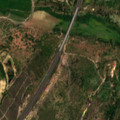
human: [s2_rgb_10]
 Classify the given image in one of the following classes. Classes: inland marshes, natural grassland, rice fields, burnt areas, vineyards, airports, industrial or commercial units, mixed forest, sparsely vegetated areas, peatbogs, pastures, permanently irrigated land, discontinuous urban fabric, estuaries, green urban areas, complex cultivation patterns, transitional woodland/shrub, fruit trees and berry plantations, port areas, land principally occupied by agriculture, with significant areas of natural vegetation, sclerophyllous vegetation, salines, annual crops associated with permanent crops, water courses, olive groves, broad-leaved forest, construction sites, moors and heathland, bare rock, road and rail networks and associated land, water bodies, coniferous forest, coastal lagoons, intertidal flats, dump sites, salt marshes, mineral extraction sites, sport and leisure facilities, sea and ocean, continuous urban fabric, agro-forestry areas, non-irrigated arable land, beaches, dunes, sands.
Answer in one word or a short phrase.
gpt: permanently irrigated land, agro-forestry areas, broad-leaved forest, mixed forest